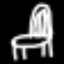
Label: chair